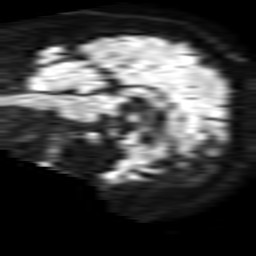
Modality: TRACE
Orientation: sagittal
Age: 59
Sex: male
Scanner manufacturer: philips
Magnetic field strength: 1.5 T
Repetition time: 3.398 s
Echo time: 0.06922 s